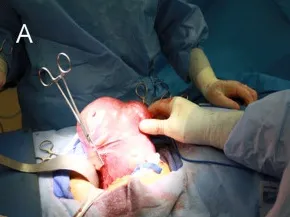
Intra-operative Images of Giant Right Coronary Artery Aneurysm Resection. (A) Mobilization of aneurysm prior to institution of cardiopulmonary bypass.
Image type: medical_photograph (other_medical_photograph)